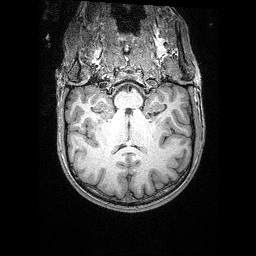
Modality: T1w
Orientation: sagittal
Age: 24
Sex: male
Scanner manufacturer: siemens
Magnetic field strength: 3 T
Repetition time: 2.4 s
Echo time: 0.03 s